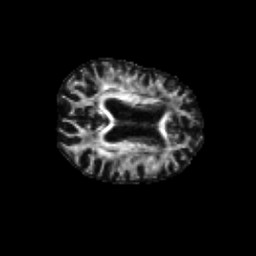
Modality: FA
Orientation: axial
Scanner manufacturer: siemens
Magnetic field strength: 3 T
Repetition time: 6.8 s
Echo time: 0.093 s